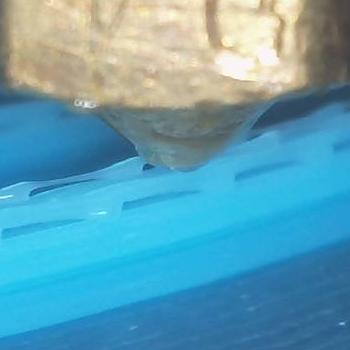
Flow rate: 35%